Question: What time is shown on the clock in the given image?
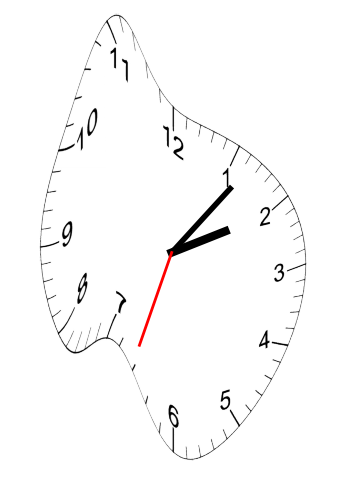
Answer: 02:06:33